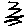
Label: zigzag